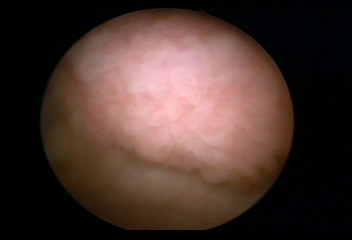
Modality: WLC
Class: Malignant
Subclass: LowGradePapillary
Lesion: L1
Stage: Ta
Morphology: Papillary
Bladder cancer association: Yes
Annotated structures: Tumor